Question: Im trying to automate adding & installing an Add-In for Excel where the Add-In is located on a shared network drive. I know from my reading around the web (<URL> that I need to make the copy that's on the shared network drive Read-Only. And thanks to the first link I now know how I can go about making revisions, fixes, and additions to my Add-In down the road using this method of keeping the file on the shared network drive.
Now having an idea of the process, I started looking into how to automate the adding and installing of the Add-In once it's on the shared network drive. I came across <URL>, which is where I found this bit of code that adds and installs the Add-In in one line
'''
AddIns.Add("generic.xll").Installed = True
'''
:
In the instructions below

Bullet point five has me slightly concerned because I have not been able to find out through my digging around the web if using the above code snippet to add and install the Add-In will copy it to the local/user's folder (which I don't want), keep it in the shared network folder, or if it will prompt the user just like when they manually browse to add the Add-In. If it prompts them is there any way to choose for them (to always click 'No') or is there a way to choose 'No' without showing them the prompt at all? How can I use the above code and make sure that it's adding and installing the Add-In file that's on that shared network drive? Can anyone shed some light on this situation for me?
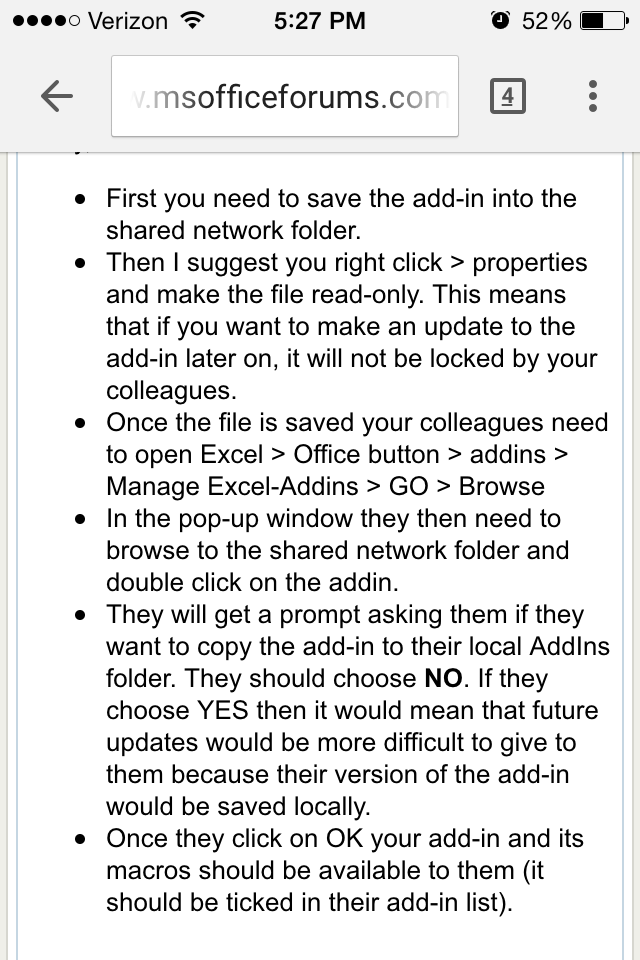
Answer: Great question. What you are looking for is the 'CopyFile' argument of the 'Addins.Add' method. Setting it to false is the same as replying "No" to the "Copy to Local Folder?" prompt:
<URL>
And just to clarify what you already know the 'Addin.Installed' property just determines whether the addin is selected in the Addins dialog. (Not tremendously clear to me when I first encountered it).